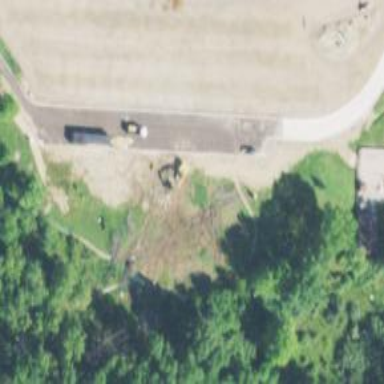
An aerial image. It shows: Rest area along the road.